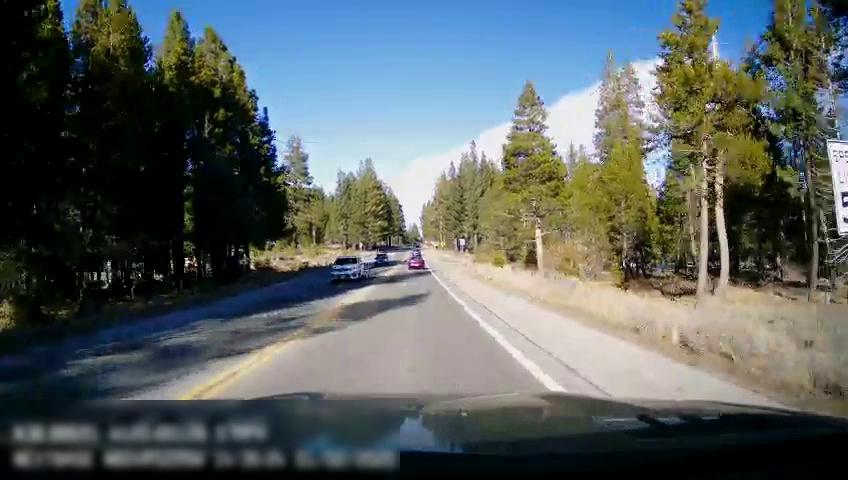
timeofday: Day
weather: Sunny
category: Drivable Space
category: Vehicles | Car
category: Vehicles | SUV
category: Vehicles | Car
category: Lanes | Current Lane
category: Lanes | Current Lane
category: Traffic | Signs